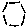
Label: hexagon